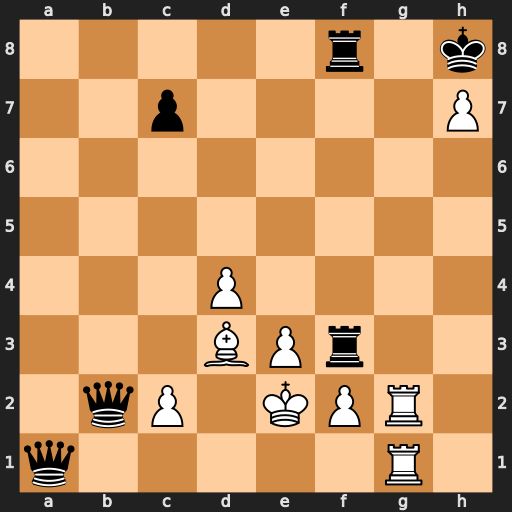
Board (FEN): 5r1k/2p4P/8/8/3P4/3BPr2/1qP1KPR1/q5R1
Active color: w
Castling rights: -
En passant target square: -
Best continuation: Rg8+ Rxg8 hxg8=Q#